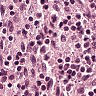
Metastatic tissue present: no